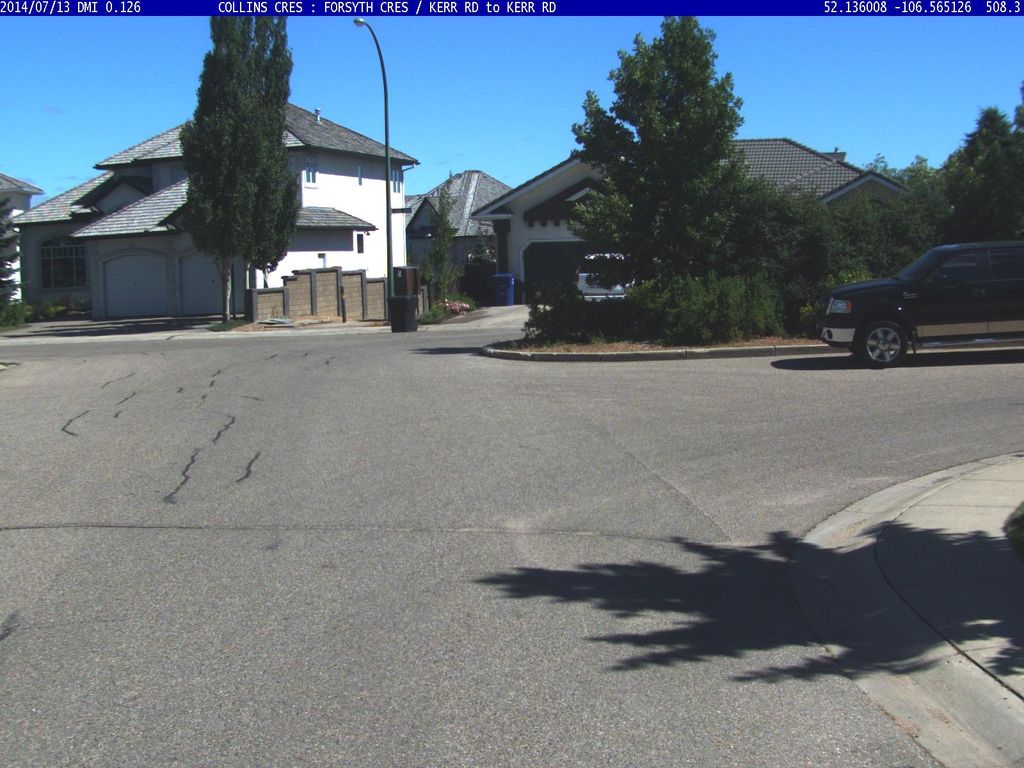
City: saskatoon